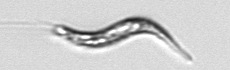
Label: Euglena